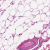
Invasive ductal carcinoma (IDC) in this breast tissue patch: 0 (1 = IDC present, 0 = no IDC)